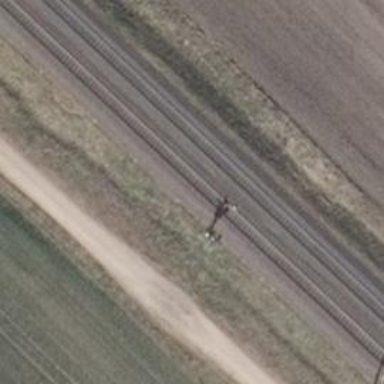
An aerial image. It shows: Railway signal.